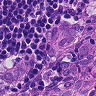
Metastatic tissue present: yes